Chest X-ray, AP view. Patient: 22 years old, sex M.
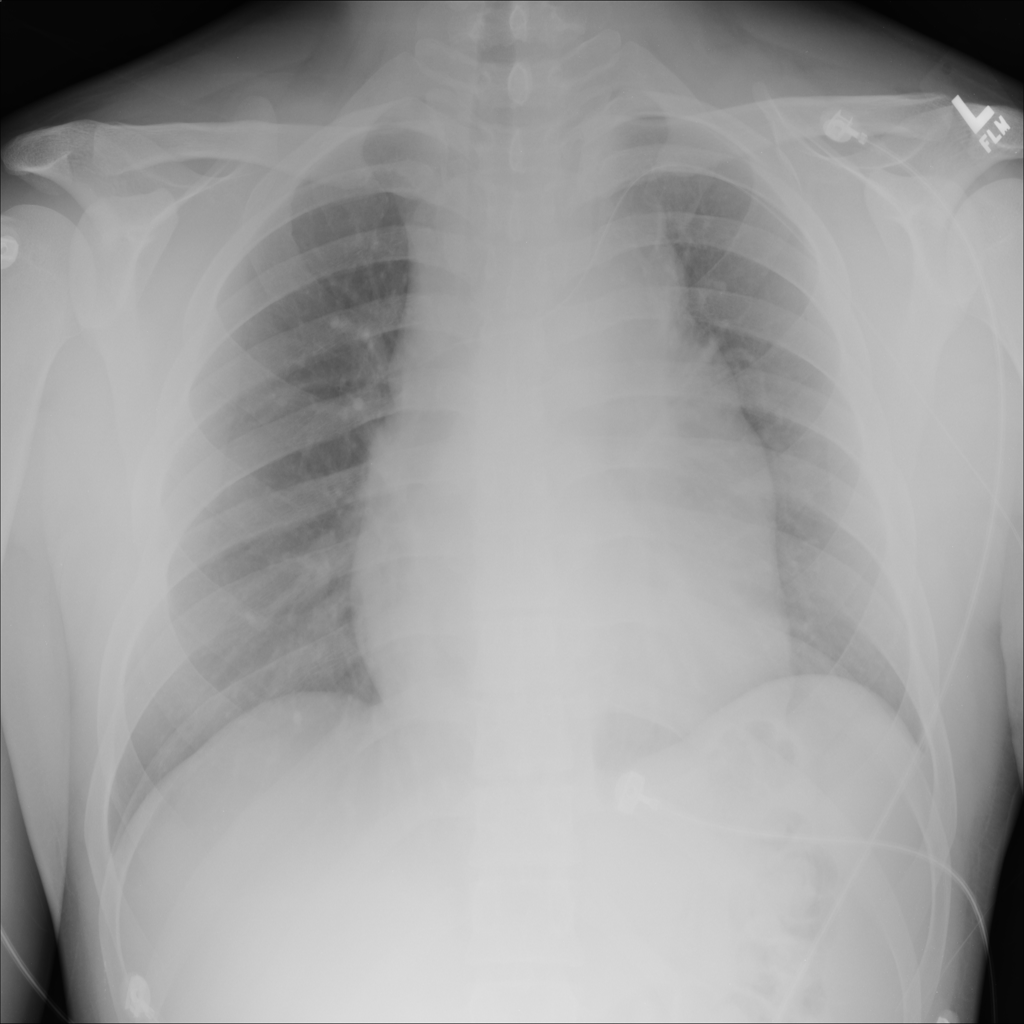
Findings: No Finding